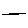
Label: line